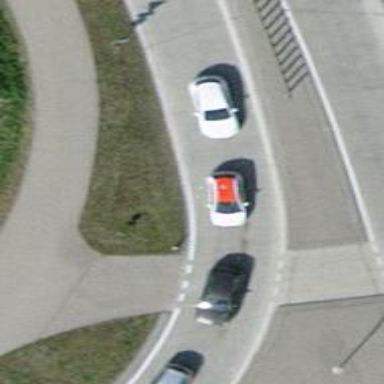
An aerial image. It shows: Primary highway with separate concrete sidewalk and cycleway.